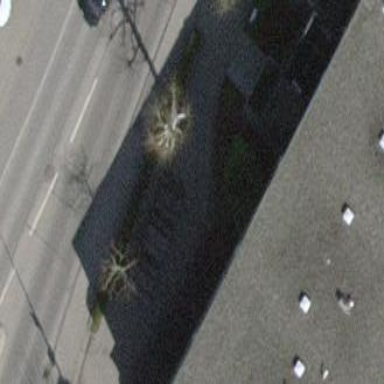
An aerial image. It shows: View of roof of building.